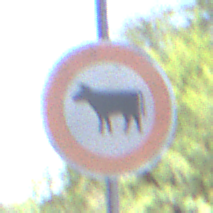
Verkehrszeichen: VerbotViehtrieb
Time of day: Midday
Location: Roofed (Underpass)
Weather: Clear
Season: NotSpecified
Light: Natural